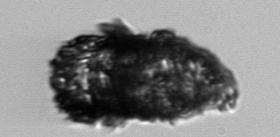
Label: Stenosemella_pacifica